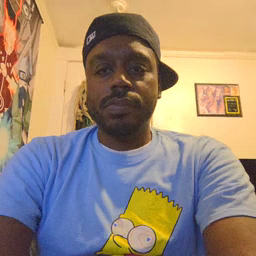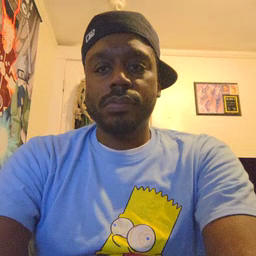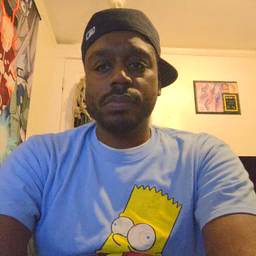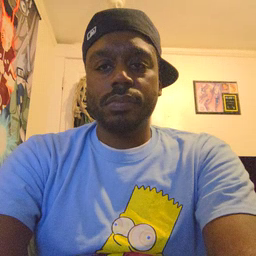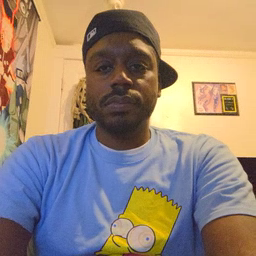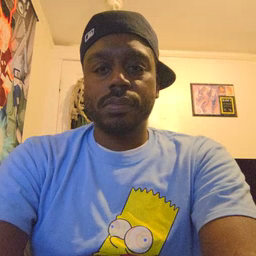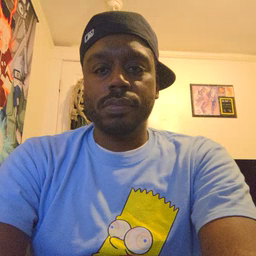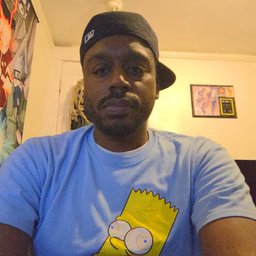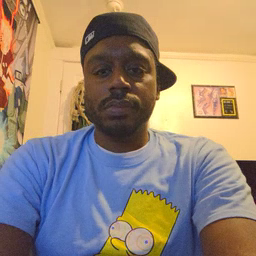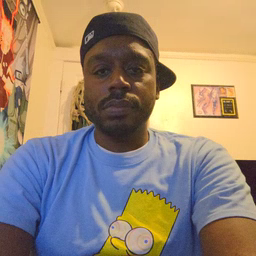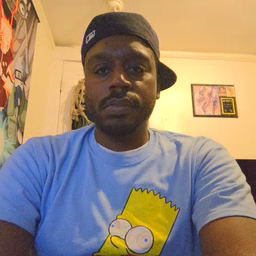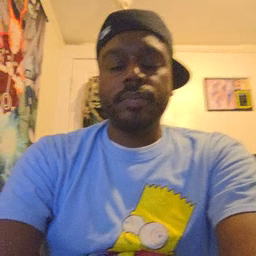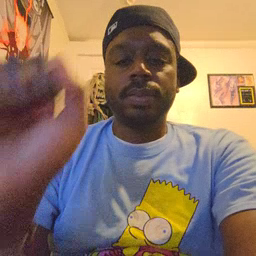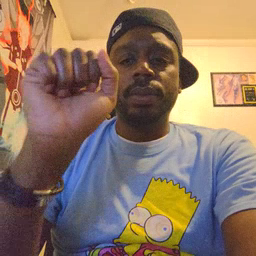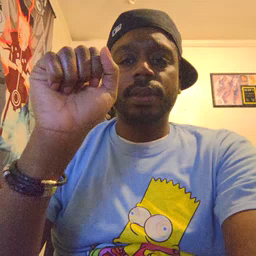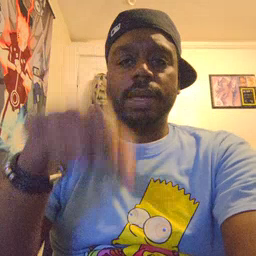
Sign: can